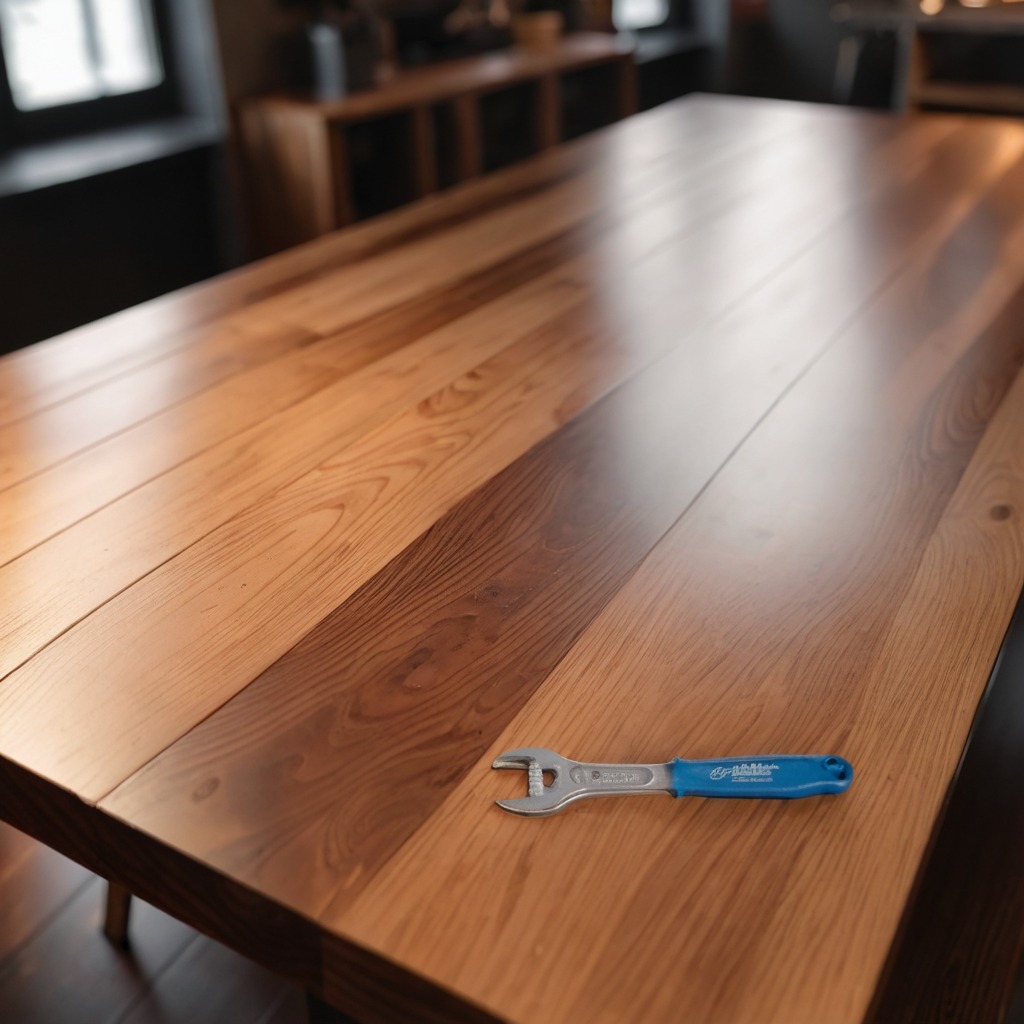
An wrench lies on the wooden table in a carpentry studio.